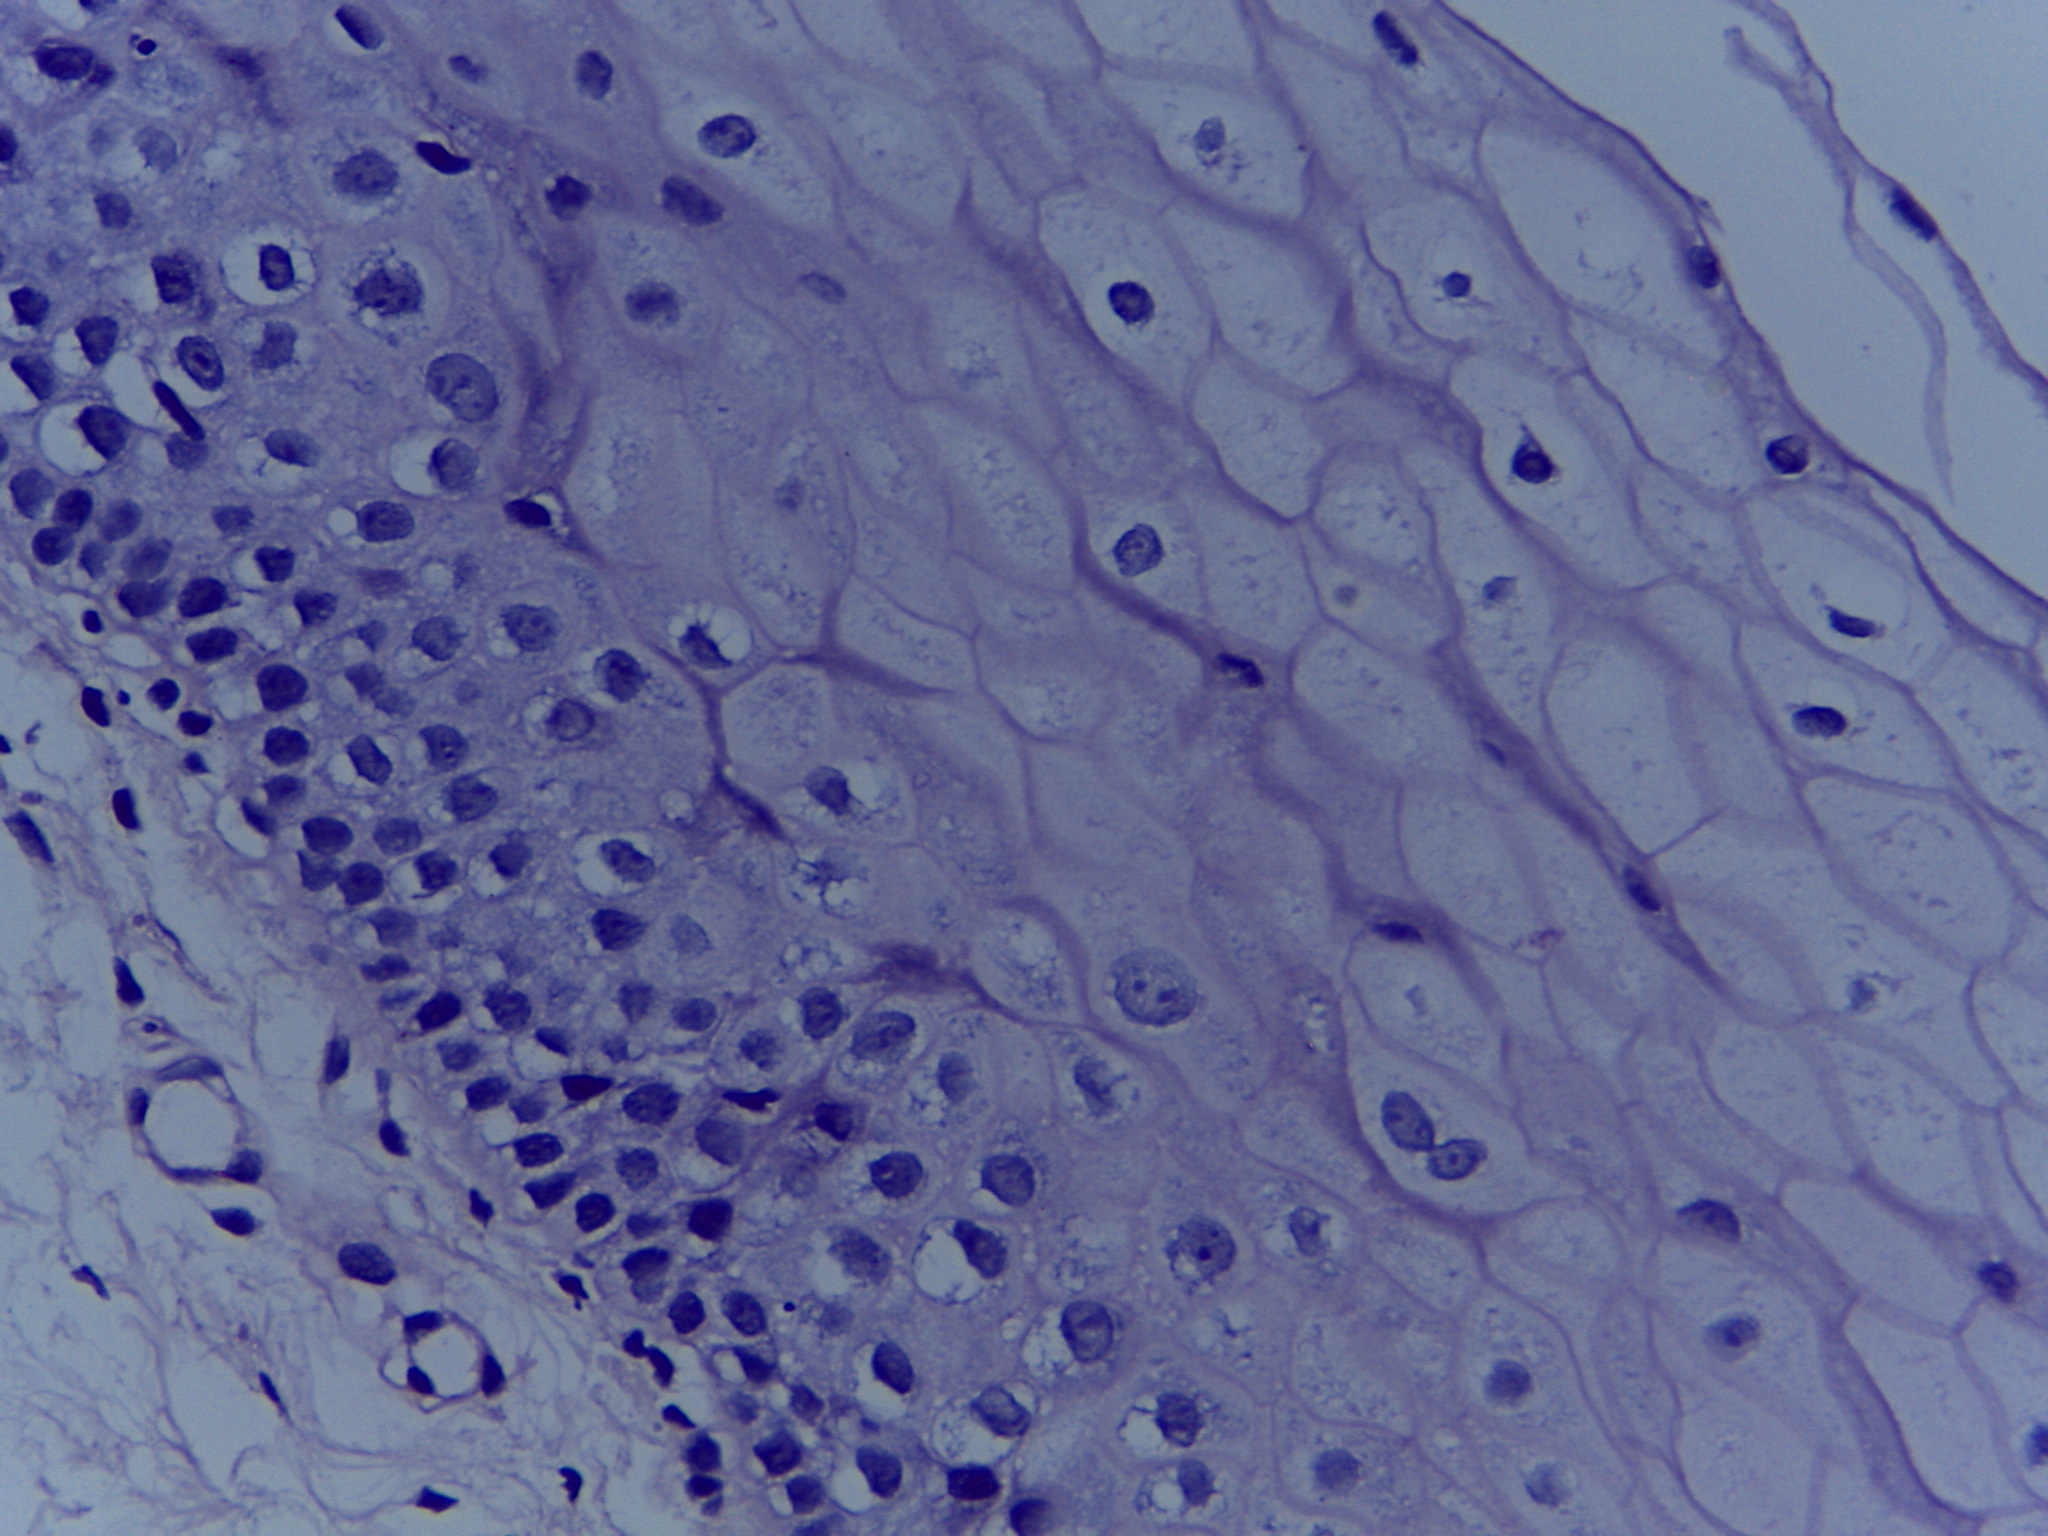
Diagnosis: Normal